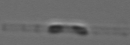
Label: Leptocylindrus